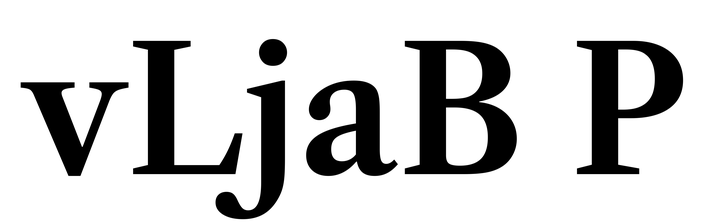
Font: LibreCaslonText_SemiBold